Question: I have a partial view that is refreshed with new data periodically. When I try to load the new data with '.load()' it adds a duplicate div container tag. I've also tried '.get()' and '.replacewith()' with the same <URL> but I can't get the same results
'''
<div id="marqueeTop">
<span class="moveTop">
@foreach(var item in Model){
<label class="totalSales">
@Html.DisplayFor(x => item.GroupName)
@Html.DisplayFor(x => item.Sales ).....
</label>
}
</span>
</div>
'''
'''
$('#marqueeTop').load('/Home/GetBookingsTicker', function () {
});
'''

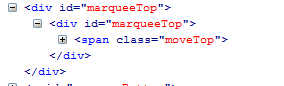
Answer: Either add a container outside the partial view:
'''
<div id="MarqueeContainer">
@Html.Partial("_MarqueePartial");
</div>
'''
---
'''
$('#MarqueeContainer').load('/Home/GetBookingsTicker');
'''
---
Or use a different ajax function:
'''
$.get('/Home/GetBookingsTicker', function(response) {
$('#marqueeTop').replaceWith(response);
});
'''